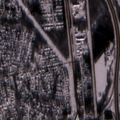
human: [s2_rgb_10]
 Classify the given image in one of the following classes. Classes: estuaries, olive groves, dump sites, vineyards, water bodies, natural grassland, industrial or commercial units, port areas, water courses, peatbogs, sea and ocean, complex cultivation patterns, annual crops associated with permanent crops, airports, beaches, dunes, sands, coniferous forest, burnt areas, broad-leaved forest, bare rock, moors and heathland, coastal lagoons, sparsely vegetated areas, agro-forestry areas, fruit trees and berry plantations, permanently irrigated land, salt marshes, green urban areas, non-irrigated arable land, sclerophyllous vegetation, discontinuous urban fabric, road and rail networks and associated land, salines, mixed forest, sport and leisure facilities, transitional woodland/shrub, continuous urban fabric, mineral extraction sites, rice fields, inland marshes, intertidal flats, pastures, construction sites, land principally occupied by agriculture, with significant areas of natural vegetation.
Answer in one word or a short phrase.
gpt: discontinuous urban fabric, mixed forest, transitional woodland/shrub